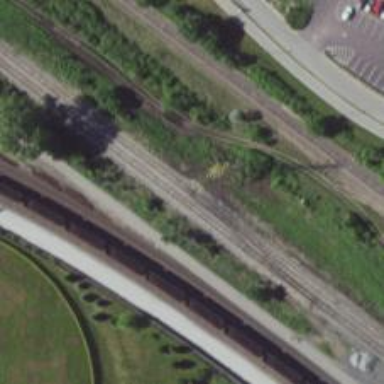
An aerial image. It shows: Railway track.